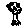
Label: tree